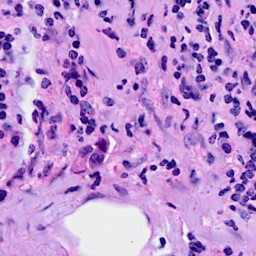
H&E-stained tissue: Breast